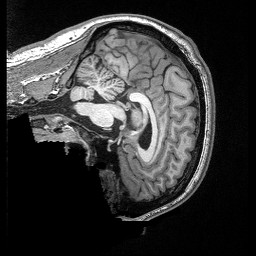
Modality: T1w
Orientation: sagittal
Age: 23
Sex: male
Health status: ill
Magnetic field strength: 3 T
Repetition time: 2.53 s
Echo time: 0.00331 s